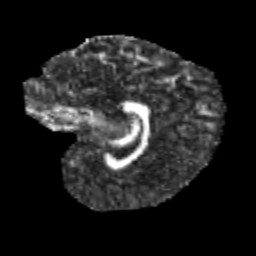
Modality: FA
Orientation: sagittal
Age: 12
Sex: female
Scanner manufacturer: siemens
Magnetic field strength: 3 T
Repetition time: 3.8 s
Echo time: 0.07 s